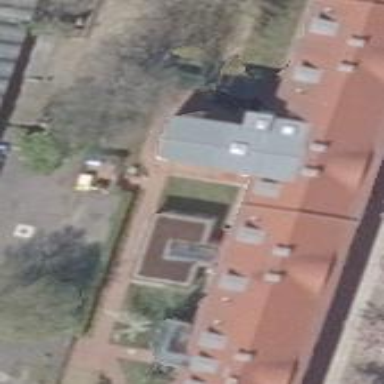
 it is now repurposed as rose-colored hotel with apartments."